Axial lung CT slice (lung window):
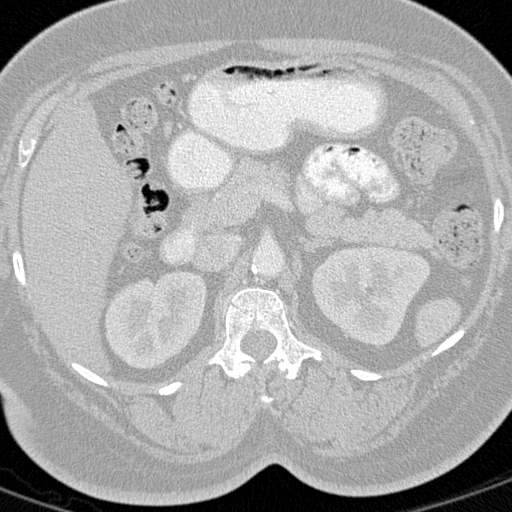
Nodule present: no